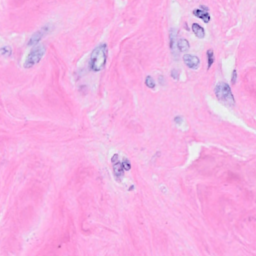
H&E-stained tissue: Breast